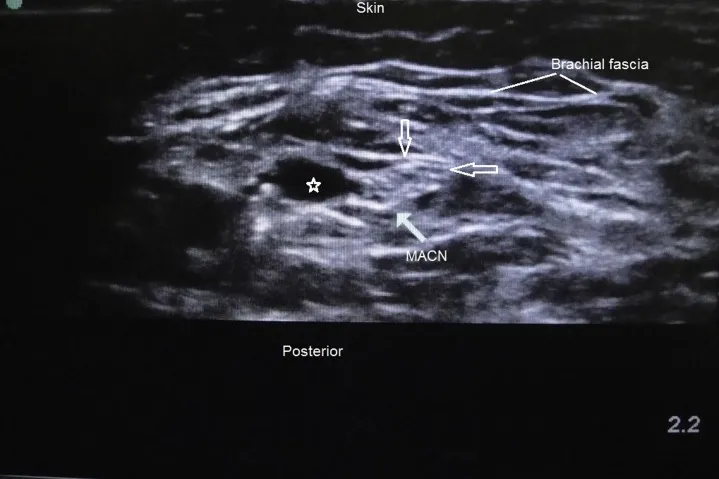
Cross-sectional sonographic view of the arm. Arrows point to the medial antebrachial cutaneous nerve (MACN) proximally. The star is at the nerve just distal to the entrapment site; showing the abnormal hyo-echoic surrounding indicating perineural edema.
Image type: radiology (ultrasound)